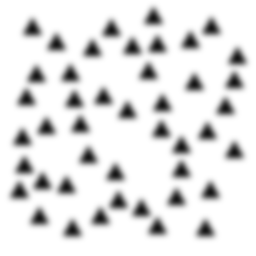
Squares: 0
Triangles: 44
Stars: 0
Total shapes: 44